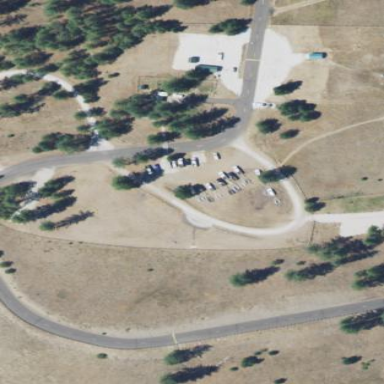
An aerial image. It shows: Parking area with grass surface.